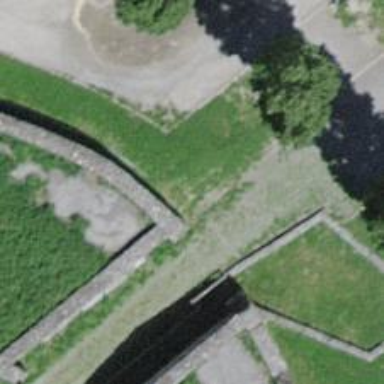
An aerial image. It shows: Retaining wall.